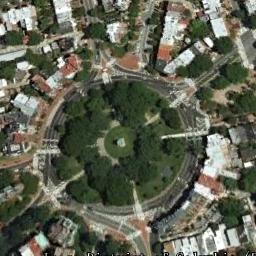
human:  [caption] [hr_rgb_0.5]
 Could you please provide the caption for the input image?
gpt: The roundabout is on the grass next to trees and buildings .

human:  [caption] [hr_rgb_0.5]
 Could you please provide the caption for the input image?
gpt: There are many buildings and trees around the roundabout .

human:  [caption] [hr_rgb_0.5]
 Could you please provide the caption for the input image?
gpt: The roundabout with some exits and entrances is in the residential area and some trees are in the middle of the roundabout .

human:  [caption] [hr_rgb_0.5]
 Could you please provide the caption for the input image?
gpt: There are several moving vehicles on the road at the roundabout, Many buildings and some trees and a few lawns around the roundabout .

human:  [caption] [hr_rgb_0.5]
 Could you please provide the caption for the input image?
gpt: There are many green trees and buildings around the roundabout .